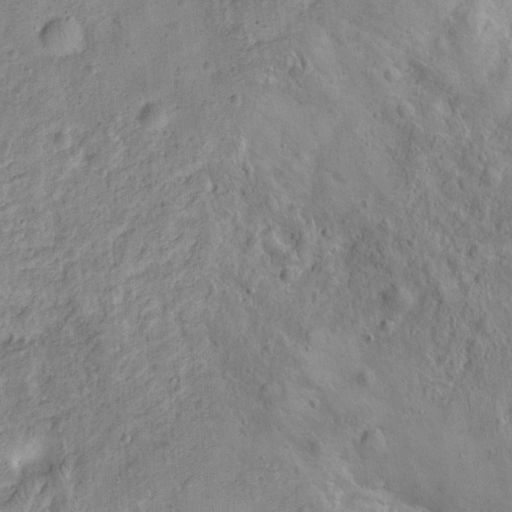
Classes present: Background, Cone